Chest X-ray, AP view. Patient: 32 years old, sex F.
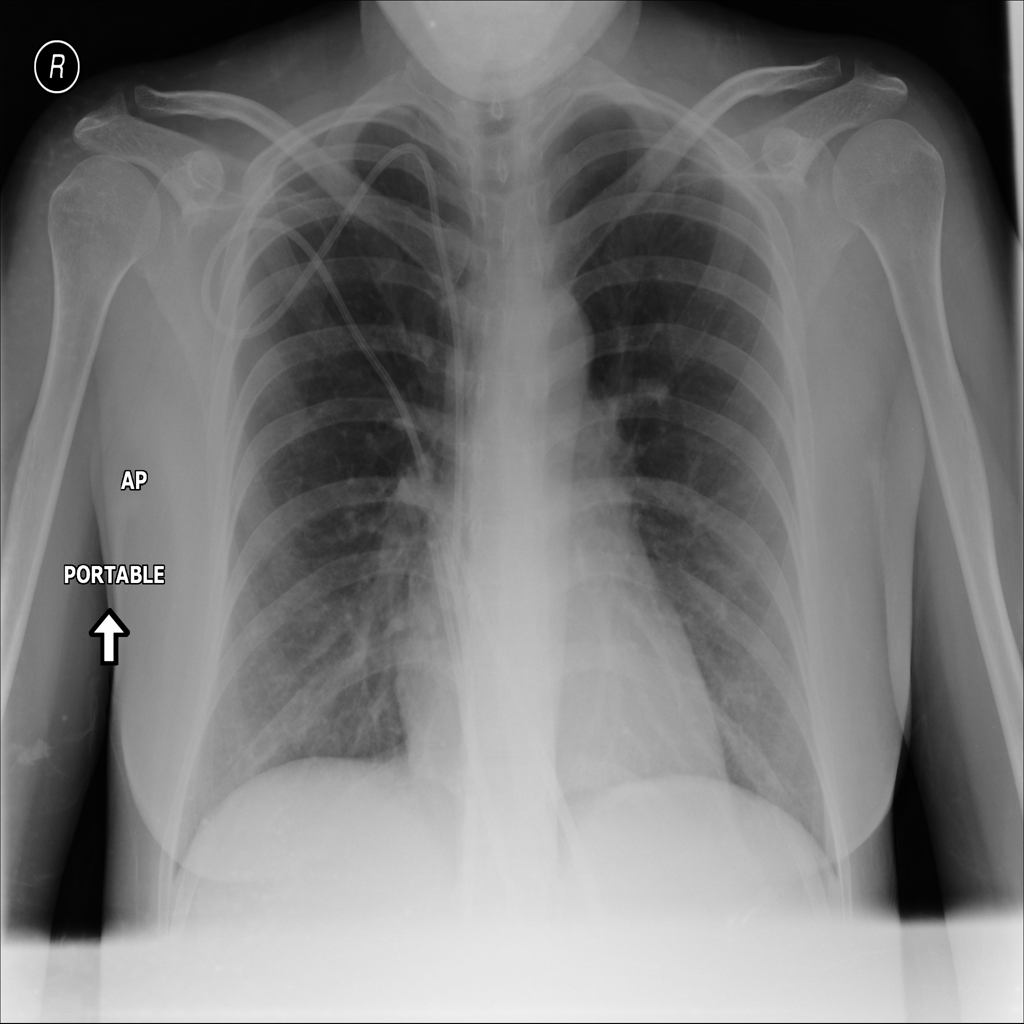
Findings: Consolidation